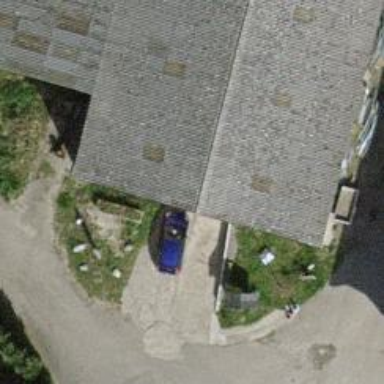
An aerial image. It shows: Farm shop.